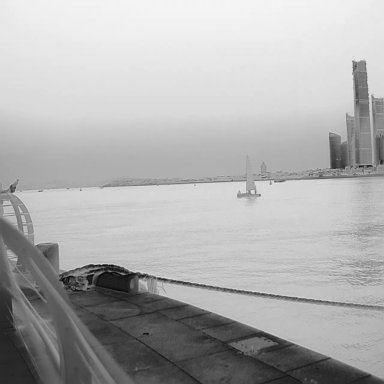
There is a sailboat in the infrared image.